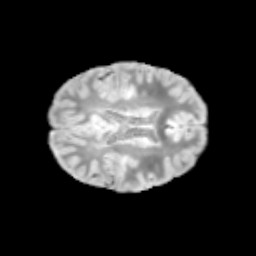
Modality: T2w
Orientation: axial
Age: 9
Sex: male
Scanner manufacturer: siemens
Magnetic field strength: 3 T
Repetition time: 3.8 s
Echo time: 0.07 s